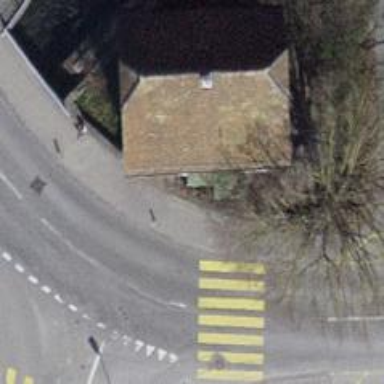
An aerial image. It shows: Sidewalk along the footway.